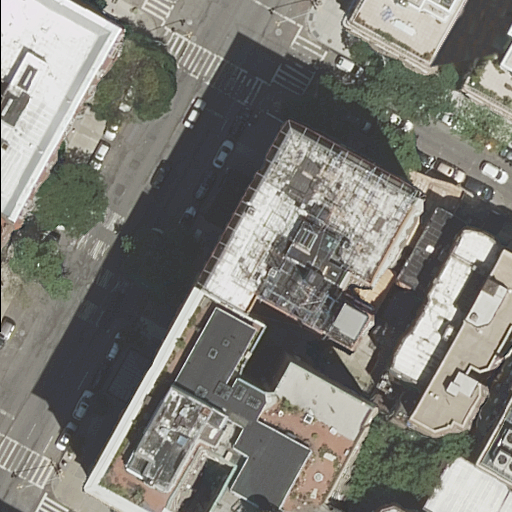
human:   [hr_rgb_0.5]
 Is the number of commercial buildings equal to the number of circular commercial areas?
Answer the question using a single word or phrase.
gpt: yes

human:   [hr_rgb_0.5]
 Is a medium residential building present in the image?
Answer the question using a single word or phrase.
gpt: yes

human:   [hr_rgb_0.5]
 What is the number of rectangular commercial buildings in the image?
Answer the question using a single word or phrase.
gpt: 0

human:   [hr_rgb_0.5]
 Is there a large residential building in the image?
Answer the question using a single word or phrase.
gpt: yes

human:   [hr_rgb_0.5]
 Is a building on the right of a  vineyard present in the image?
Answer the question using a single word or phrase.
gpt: no

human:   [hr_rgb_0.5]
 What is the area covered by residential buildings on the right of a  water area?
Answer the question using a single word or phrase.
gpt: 0m2

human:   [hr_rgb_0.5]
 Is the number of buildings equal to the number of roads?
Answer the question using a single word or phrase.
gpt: no

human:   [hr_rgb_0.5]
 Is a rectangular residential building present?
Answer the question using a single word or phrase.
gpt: yes

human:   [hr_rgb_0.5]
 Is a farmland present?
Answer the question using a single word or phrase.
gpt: no

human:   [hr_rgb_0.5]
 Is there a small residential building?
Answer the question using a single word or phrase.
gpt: yes

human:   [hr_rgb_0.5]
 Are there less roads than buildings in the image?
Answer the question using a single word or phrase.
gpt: yes

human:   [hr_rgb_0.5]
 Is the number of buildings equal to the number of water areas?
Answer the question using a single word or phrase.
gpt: no

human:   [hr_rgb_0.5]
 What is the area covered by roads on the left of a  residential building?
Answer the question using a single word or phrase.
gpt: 0m2

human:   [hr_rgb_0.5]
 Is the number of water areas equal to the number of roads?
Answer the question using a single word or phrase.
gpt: no

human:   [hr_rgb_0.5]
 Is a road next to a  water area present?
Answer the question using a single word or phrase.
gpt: no

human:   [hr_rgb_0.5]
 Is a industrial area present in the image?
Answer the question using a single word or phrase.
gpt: no

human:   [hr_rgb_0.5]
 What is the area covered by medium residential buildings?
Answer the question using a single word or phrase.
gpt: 745m2

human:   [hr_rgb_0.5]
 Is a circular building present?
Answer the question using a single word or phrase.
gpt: no

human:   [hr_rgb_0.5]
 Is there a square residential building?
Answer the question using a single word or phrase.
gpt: no

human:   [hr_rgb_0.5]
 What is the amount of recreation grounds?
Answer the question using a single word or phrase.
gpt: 0

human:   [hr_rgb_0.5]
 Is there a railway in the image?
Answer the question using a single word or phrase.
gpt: no

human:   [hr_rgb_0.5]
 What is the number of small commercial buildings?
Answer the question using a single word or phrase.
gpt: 0

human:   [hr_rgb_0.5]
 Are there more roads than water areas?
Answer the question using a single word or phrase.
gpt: yes

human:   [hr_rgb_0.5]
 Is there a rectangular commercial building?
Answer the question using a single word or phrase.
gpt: no

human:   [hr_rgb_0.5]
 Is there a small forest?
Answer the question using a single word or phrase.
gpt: no

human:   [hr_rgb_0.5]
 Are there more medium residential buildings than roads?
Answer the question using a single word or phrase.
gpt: no

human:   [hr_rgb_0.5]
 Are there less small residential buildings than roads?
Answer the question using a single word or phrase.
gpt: no

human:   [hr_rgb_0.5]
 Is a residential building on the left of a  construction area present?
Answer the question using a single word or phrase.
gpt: no

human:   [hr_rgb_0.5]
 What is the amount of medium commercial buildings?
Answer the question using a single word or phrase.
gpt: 0

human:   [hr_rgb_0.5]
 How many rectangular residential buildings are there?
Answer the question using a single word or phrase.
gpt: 4

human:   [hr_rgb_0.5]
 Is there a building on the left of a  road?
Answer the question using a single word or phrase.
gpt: yes

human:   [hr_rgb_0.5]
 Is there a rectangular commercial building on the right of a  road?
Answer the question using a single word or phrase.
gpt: no

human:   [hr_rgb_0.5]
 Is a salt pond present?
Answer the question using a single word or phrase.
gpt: no

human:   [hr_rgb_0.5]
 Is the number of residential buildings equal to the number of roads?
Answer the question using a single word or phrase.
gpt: no

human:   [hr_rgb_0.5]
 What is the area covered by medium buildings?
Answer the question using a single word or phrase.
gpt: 745m2

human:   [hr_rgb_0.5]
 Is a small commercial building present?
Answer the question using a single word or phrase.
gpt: no